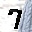
Label: 7